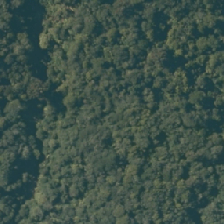
Land cover: indigenous_forest